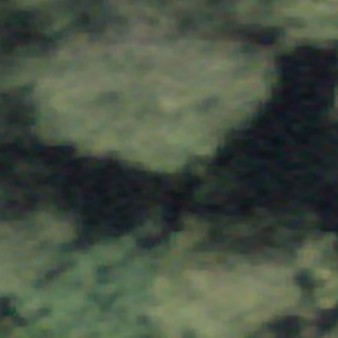
Label: other